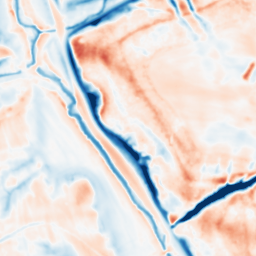
Category: multiscale
Decomposition family: dog_multiscale
Decomposition parameters: sigma_ratio: 2
n_scales: 3
base_sigma: 1
Upsampling method: lanczos
Upsampling parameters: scale: 2
Upsampling scale: 2